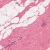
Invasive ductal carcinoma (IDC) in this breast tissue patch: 0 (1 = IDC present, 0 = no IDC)